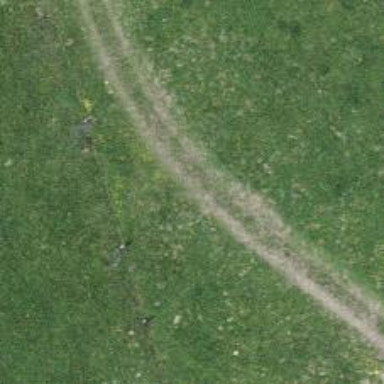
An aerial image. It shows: Grass track with grade5 track type.